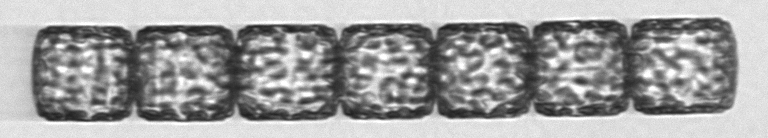
Label: Lauderia_annulata